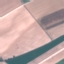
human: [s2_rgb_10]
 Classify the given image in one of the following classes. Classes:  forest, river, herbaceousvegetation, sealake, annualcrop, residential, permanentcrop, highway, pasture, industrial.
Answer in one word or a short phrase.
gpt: AnnualCrop